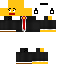
A male human skin with dark skin, wearing brown long hair dressed in a yellow suit and black pants, featuring a closed mouth.